Current action and preconditions to check: trajectory_clear

Your task: For each precondition in the list above, predict whether it will hold at this action.

Consider the current scene as observed from the mobile robot's camera, and analyze the predicted future states of all dynamic agents (e.g., people, animals, vehicles, or any moving entities) within the NEXT SECOND.

IMPORTANT: Only answer "very likely" if you are absolutely certain—based on strong, clear evidence—that a dynamic agent will violate the precondition in the predicted future state. Do NOT answer "very likely" for unlikely, ambiguous, or low-probability risks.

Ask yourself for each precondition: Is there a high probability, with clear and convincing evidence, that the predicted future states of any dynamic agent will interfere with the predicted future state of the currently executing action within the NEXT SECOND, causing that precondition to fail?

Assess the risk level based on these predictions. Use "likely" or "very likely" if motions create a clear risk of interference.

Use "neutral" or "improbable" if agents are nearby but their predicted paths are clearly diverging or non-conflicting.

Failure Risk Categories: "very improbable", "improbable", "neutral", "likely", "very likely"

Answer Format: Output ONLY the probability_of_failure value from these categories: "very improbable", "improbable", "neutral", "likely", "very likely"

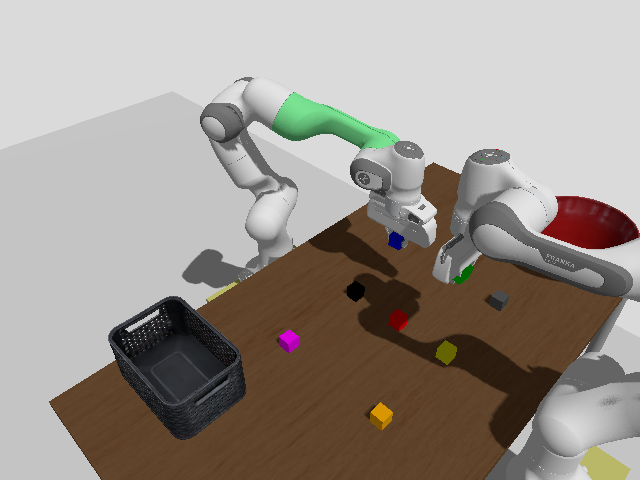

Answer: improbable